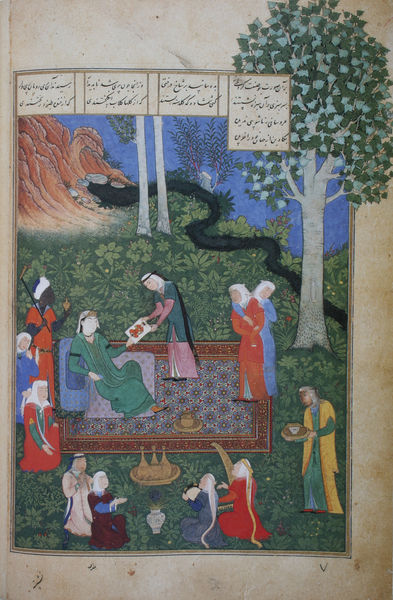
Titel: Shirin betrachtet Khusraws Porträt
Künstler: (nicht gesichert)
Standort: London
Institution: British Library
Schlagwörter: baum, berg, blau, blätter, felsen, gruppe, himmel, laub, mann, weiß, bäume, fluss, frauen, gelb, grün, landschaft, menschen, ocker, sitzen, blumen, braun, bunt, frau, grau, hintergrund, männer, schwarz, szene, zeichnung, dame, gras, park, rot, schleier, tuch, weg, wiese, gesellschaft, malerei, muster, teppich, feier, flaschen, wand, bibel, diener, falten, rahmen, schale, stehen, stein, steine, tablett, teller, bild, bach, gräser, natur, stamm, busch, gewand, gold, stehend, gewänder, blatt, instrumente, musik, musiker, rosa, wald, garten, krug, kopfbedeckung, farbig, schrift, papier, liegen, berge, fels, mauer, dunkelgrün, farbe, hellgrün, violett, vergilbt, picknick, rand, stämme, king, kissen, könig, thron, essen, carpet, kopftuch, wandmalerei, rug, servant, leuchter, tee, liegend, buch, orient, orientalisch, asien, geschirr, seite, illustration, text, schlange, koloriert, herrscher, speisen, gefässe, china, pergament, arabisch, krüge, schwarzer, hellgrau, tree, mittelalter, hmmel, mountain, mohr, übergabe, herrscherin, königin, garden, teppisch, heilung, indien, turban, miniatur, prophet, arabien, islam, osmanisch, persien, hofstaat, handschrift, araber, osten, perserteppich, menschne, himmer, kalligraphie, farbenfroh, medieval, book, gabriel, buchmalerei, bringen, grünen, alexander, persisch, fernost, kalligrafie, koran, sure, mohammed, global, page, arab, snake, übergeben, flusss, timur, chosrau, khosrou, khosrow, xusro, presenting, täbris